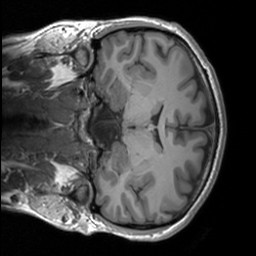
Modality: T1w
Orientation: coronal
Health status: healthy
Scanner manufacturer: siemens
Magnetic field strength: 3 T
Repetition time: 1.9 s
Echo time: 0.00226 s